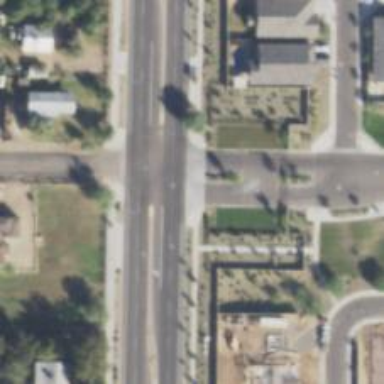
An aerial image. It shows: Unmarked road crossing.